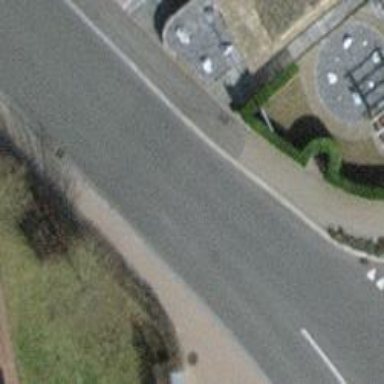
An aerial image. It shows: Tertiary road with asphalt surface. Separate sidewalks on both sides of the road.